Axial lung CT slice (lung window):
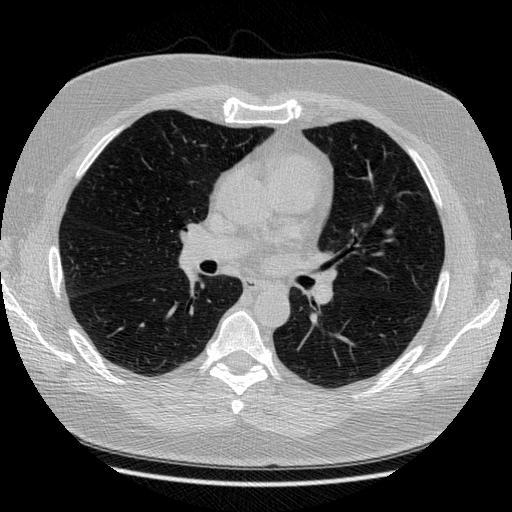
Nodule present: no